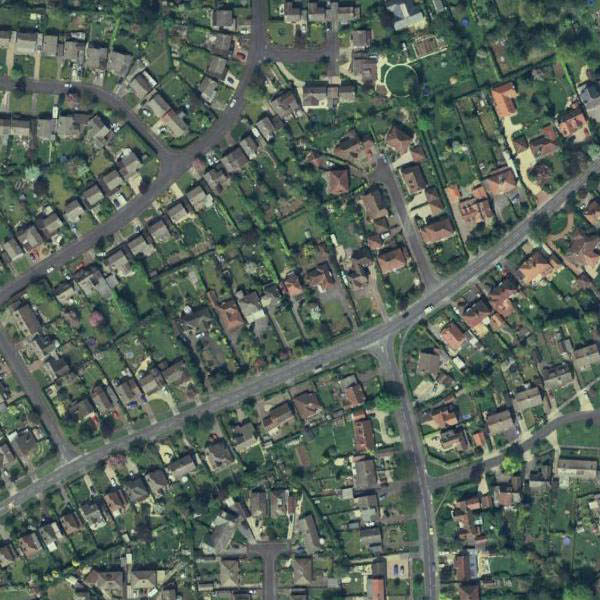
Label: DenseResidential